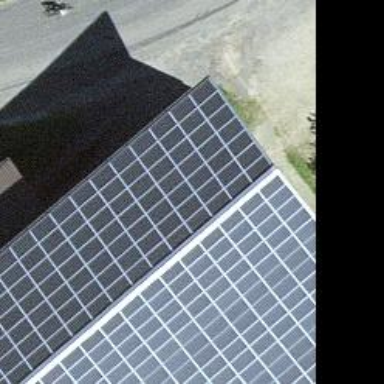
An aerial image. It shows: Solar power generator using photovoltaic panels.